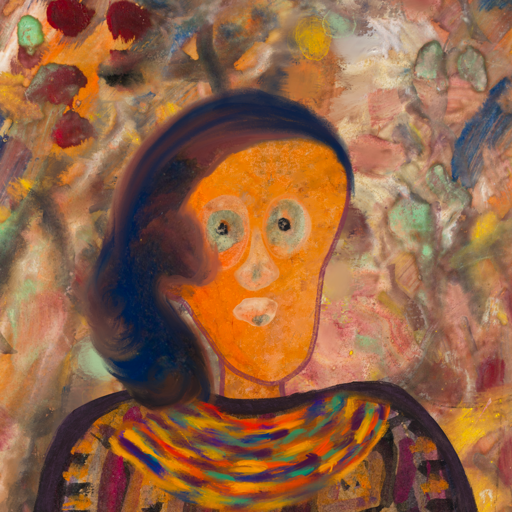
Background: Mother_And_Son_Mother, Head And Neck Front: Hypocrite, Face Front: Childish, Bust: Doll, Hair Front: Mother_And_Son_Son, Head Accessory: Blank, Second Necklace: An_Impression_2, Necklace: Blank, Baby: Blank